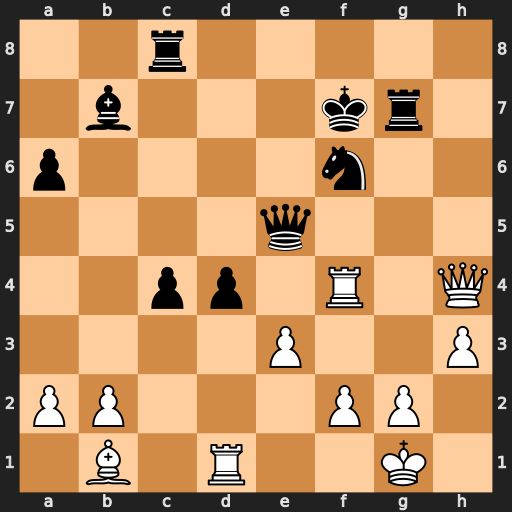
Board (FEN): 2r5/1b3kr1/p4n2/4q3/2pp1R1Q/4P2P/PP3PP1/1B1R2K1
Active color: w
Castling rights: -
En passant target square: -
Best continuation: Rdxd4 Rxg2+ Kf1